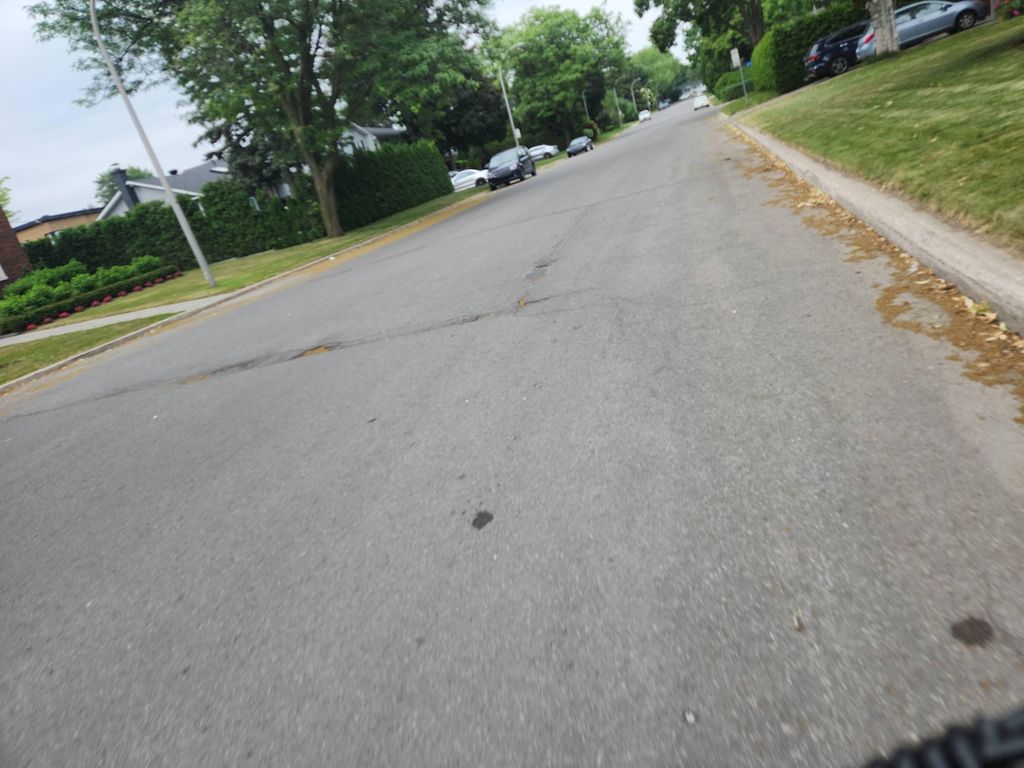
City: montreal